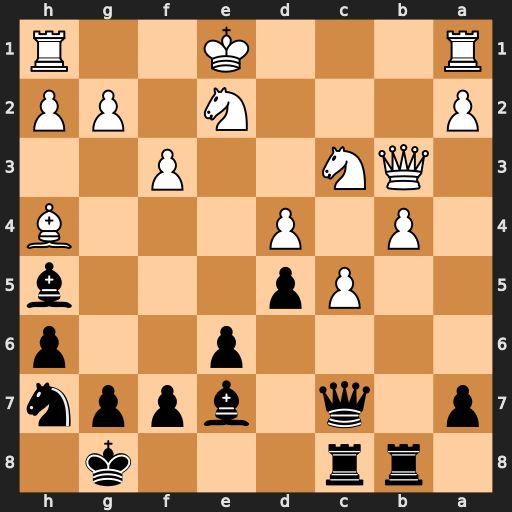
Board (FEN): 1rr3k1/p1q1bppn/4p2p/2Pp3b/1P1P3B/1QN2P2/P3N1PP/R3K2R
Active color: b
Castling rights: KQ
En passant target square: -
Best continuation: Bxh4+